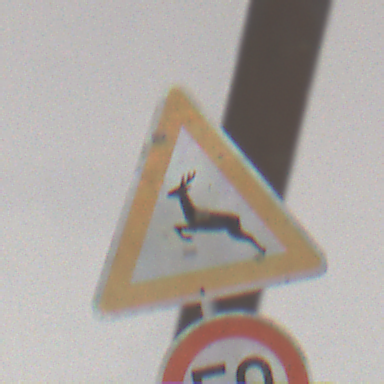
Verkehrszeichen: WildwechselRechts
Zusatzzeichen unten: Geschwindigkeit50
Umgebung: Roofed, Urban
Tageszeit: MorningAfternoon
Wetter: PartlyCloudy
Licht: Natural
Jahreszeit: NotSpecified
Kontrast: MediumContrast